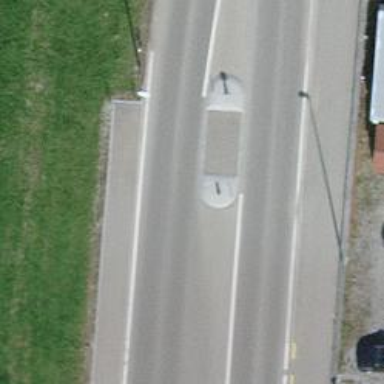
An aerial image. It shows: Footway with asphalt surface and crossing.